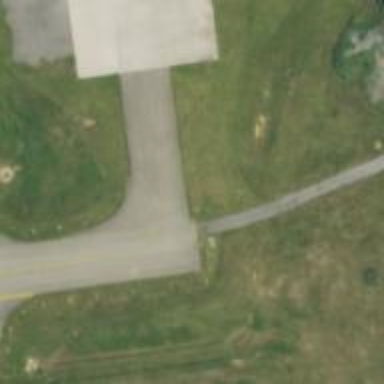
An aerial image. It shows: View of taxiway at the airport.